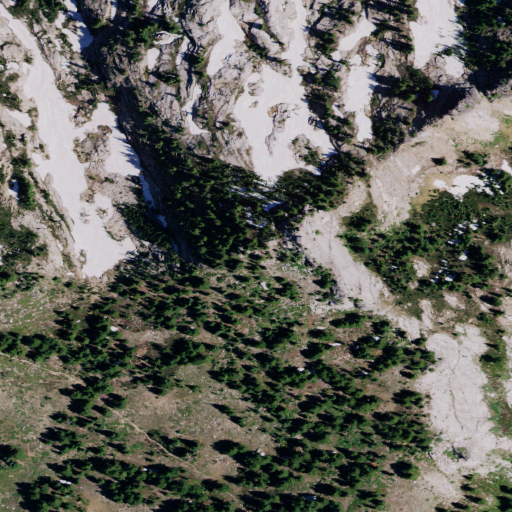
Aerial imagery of mountain in Idaho named Mallard Peak containing shrub, grassland, evergreen forest, and barren land